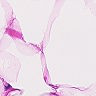
Metastatic tissue present: no